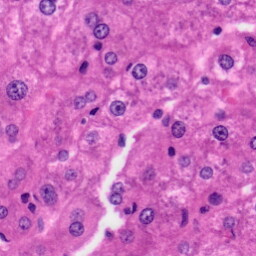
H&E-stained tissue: Liver